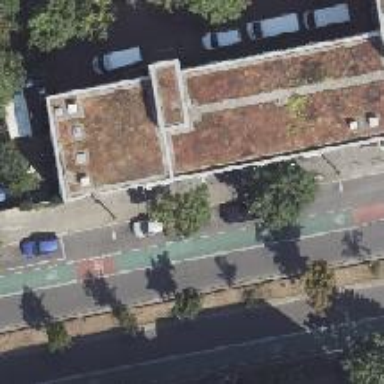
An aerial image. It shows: Urban tree with broadleaved deciduous leaves.